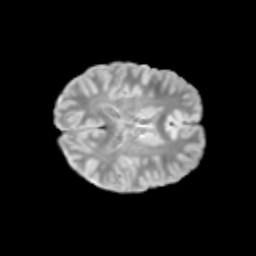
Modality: T2w
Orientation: axial
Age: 12
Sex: female
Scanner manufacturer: siemens
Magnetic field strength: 3 T
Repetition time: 3.8 s
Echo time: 0.07 s